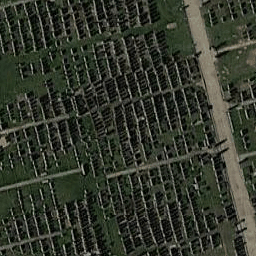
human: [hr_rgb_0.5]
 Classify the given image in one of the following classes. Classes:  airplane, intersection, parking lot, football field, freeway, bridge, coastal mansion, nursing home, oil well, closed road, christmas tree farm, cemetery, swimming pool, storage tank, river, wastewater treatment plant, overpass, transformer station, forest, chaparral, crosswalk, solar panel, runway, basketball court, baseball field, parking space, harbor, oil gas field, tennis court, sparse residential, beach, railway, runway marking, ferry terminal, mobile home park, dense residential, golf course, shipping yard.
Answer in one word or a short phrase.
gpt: cemetery